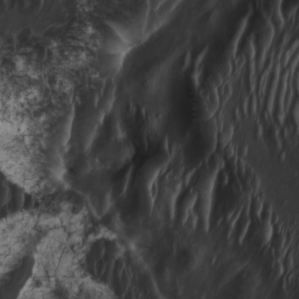
Label: non_frost